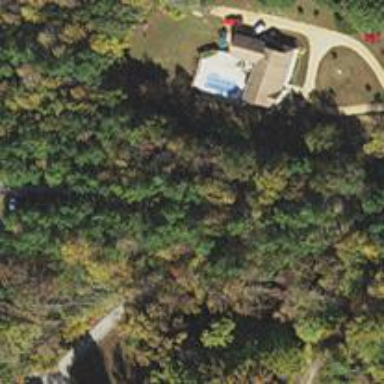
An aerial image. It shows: Driveway.